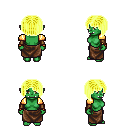
a pixel art fantasy rpg character, female body template, orc, green skin, gold arm armor, robe skirt, gold pageboy hairstyle, cloth bracers, four views (front, back, left, right), 2x2 character sprite sheet, small pixel art, hard edges, no anti-aliasing